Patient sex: M
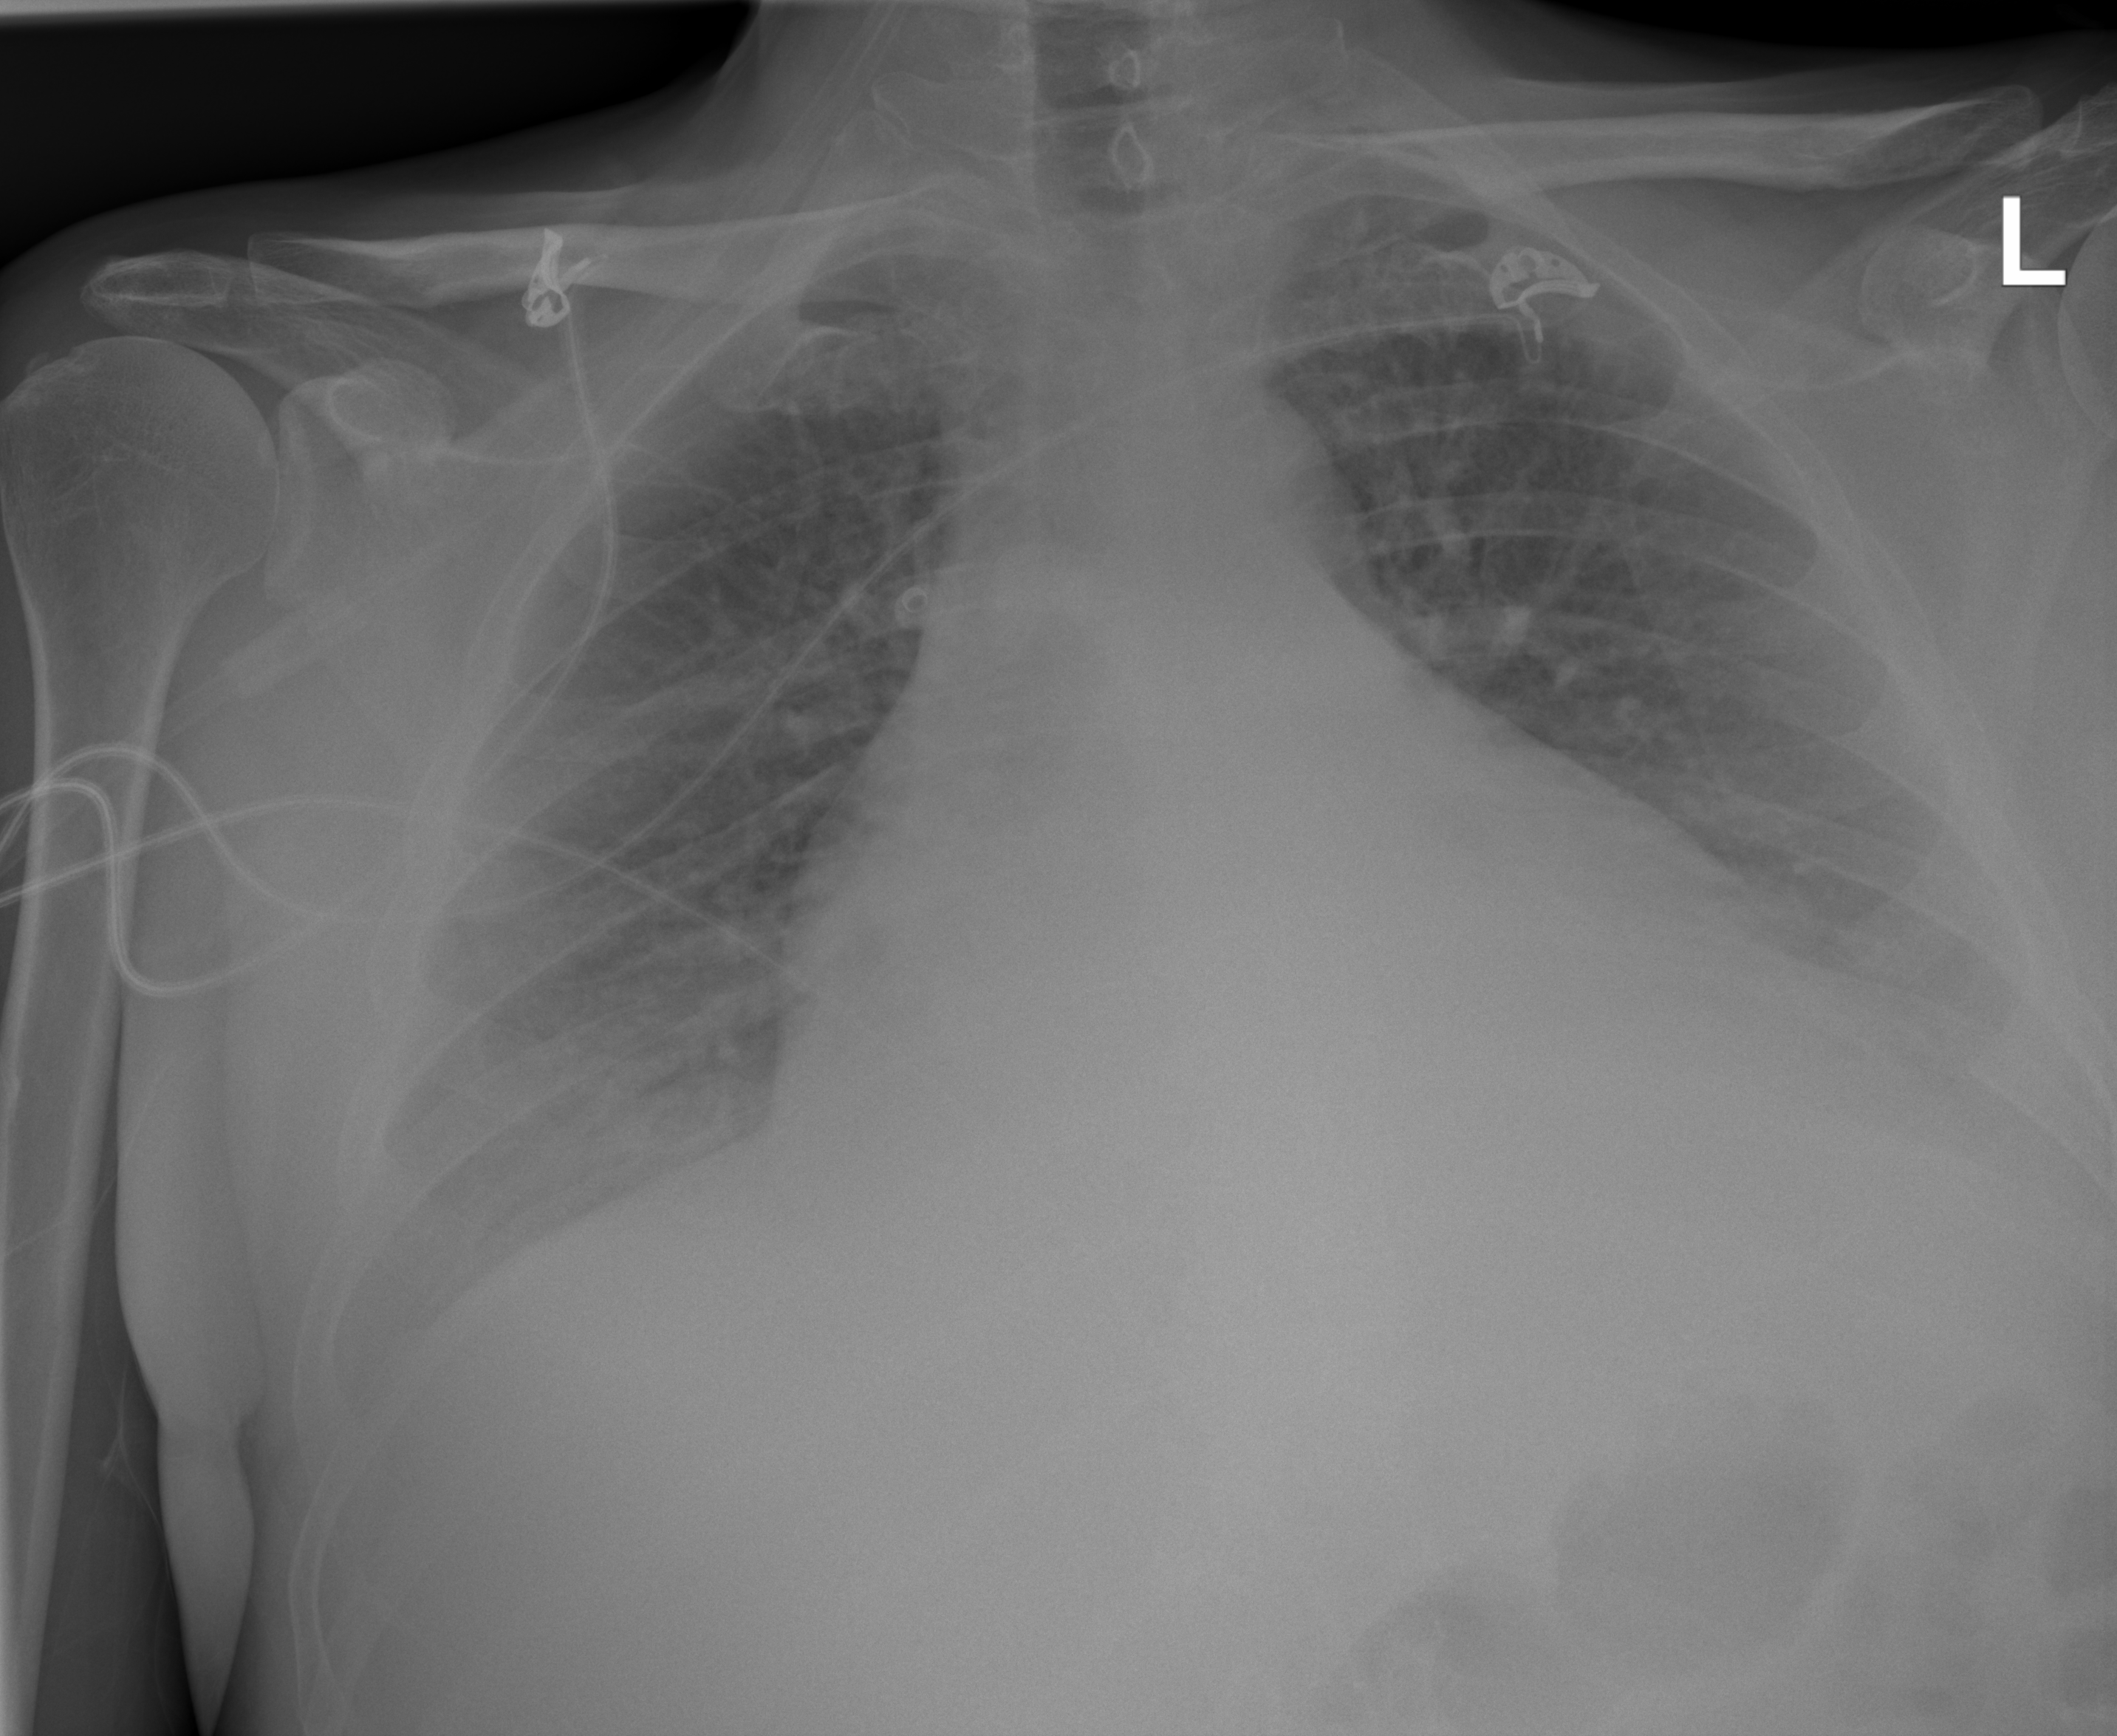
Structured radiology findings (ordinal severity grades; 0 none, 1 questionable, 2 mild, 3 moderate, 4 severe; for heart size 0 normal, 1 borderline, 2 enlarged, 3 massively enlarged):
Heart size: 3
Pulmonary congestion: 2
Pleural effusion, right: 2
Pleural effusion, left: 2
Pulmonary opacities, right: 0
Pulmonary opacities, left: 0
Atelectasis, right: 2
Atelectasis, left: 2